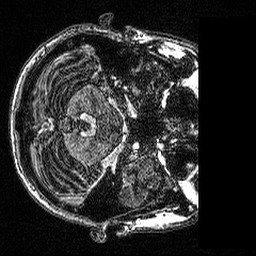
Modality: MP2RAGE
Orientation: axial
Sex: male
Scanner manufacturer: siemens
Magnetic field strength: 3 T
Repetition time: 5 s
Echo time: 0.00292 s